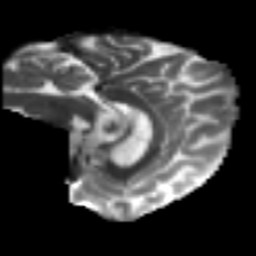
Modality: T2w
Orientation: sagittal
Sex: male
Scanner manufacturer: ge
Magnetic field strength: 3 T
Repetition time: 7 s
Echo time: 0.0804 s